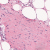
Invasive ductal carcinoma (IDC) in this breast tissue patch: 0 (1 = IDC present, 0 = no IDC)